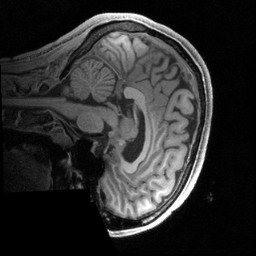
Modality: T1w
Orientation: sagittal
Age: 21
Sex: male
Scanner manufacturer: siemens
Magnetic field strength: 3 T
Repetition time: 2.4 s
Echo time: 0.00231 s